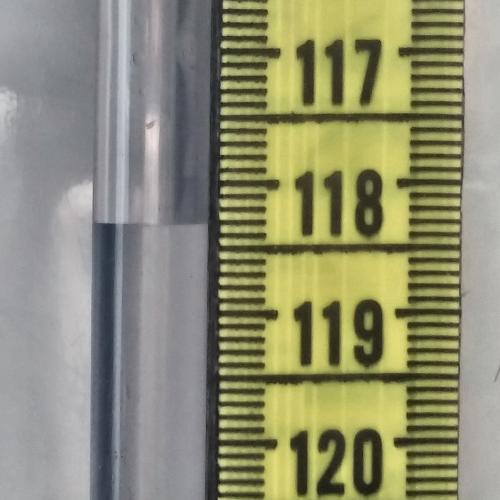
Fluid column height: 118.3 cm